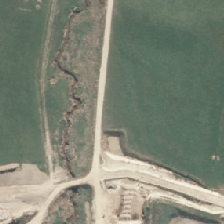
Land cover: low_producing_grassland